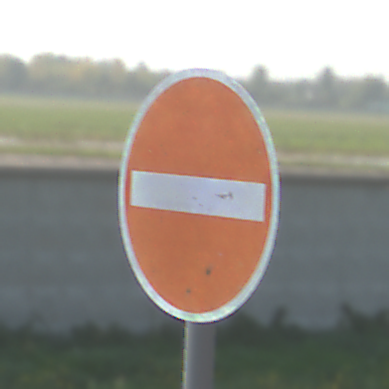
Verkehrszeichen: VerbotDerEinfahrt
Umgebung: Outdoor, Special
Tageszeit: MorningAfternoon
Wetter: Clear
Licht: Natural
Jahreszeit: NotSpecified
Kontrast: HighContrast